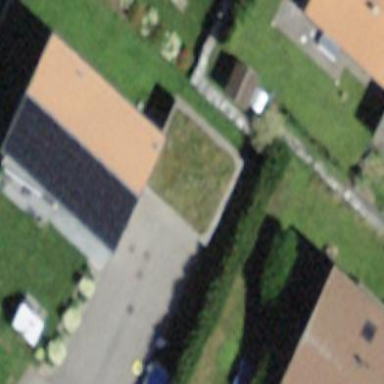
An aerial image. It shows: Garage.